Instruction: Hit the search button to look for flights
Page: home
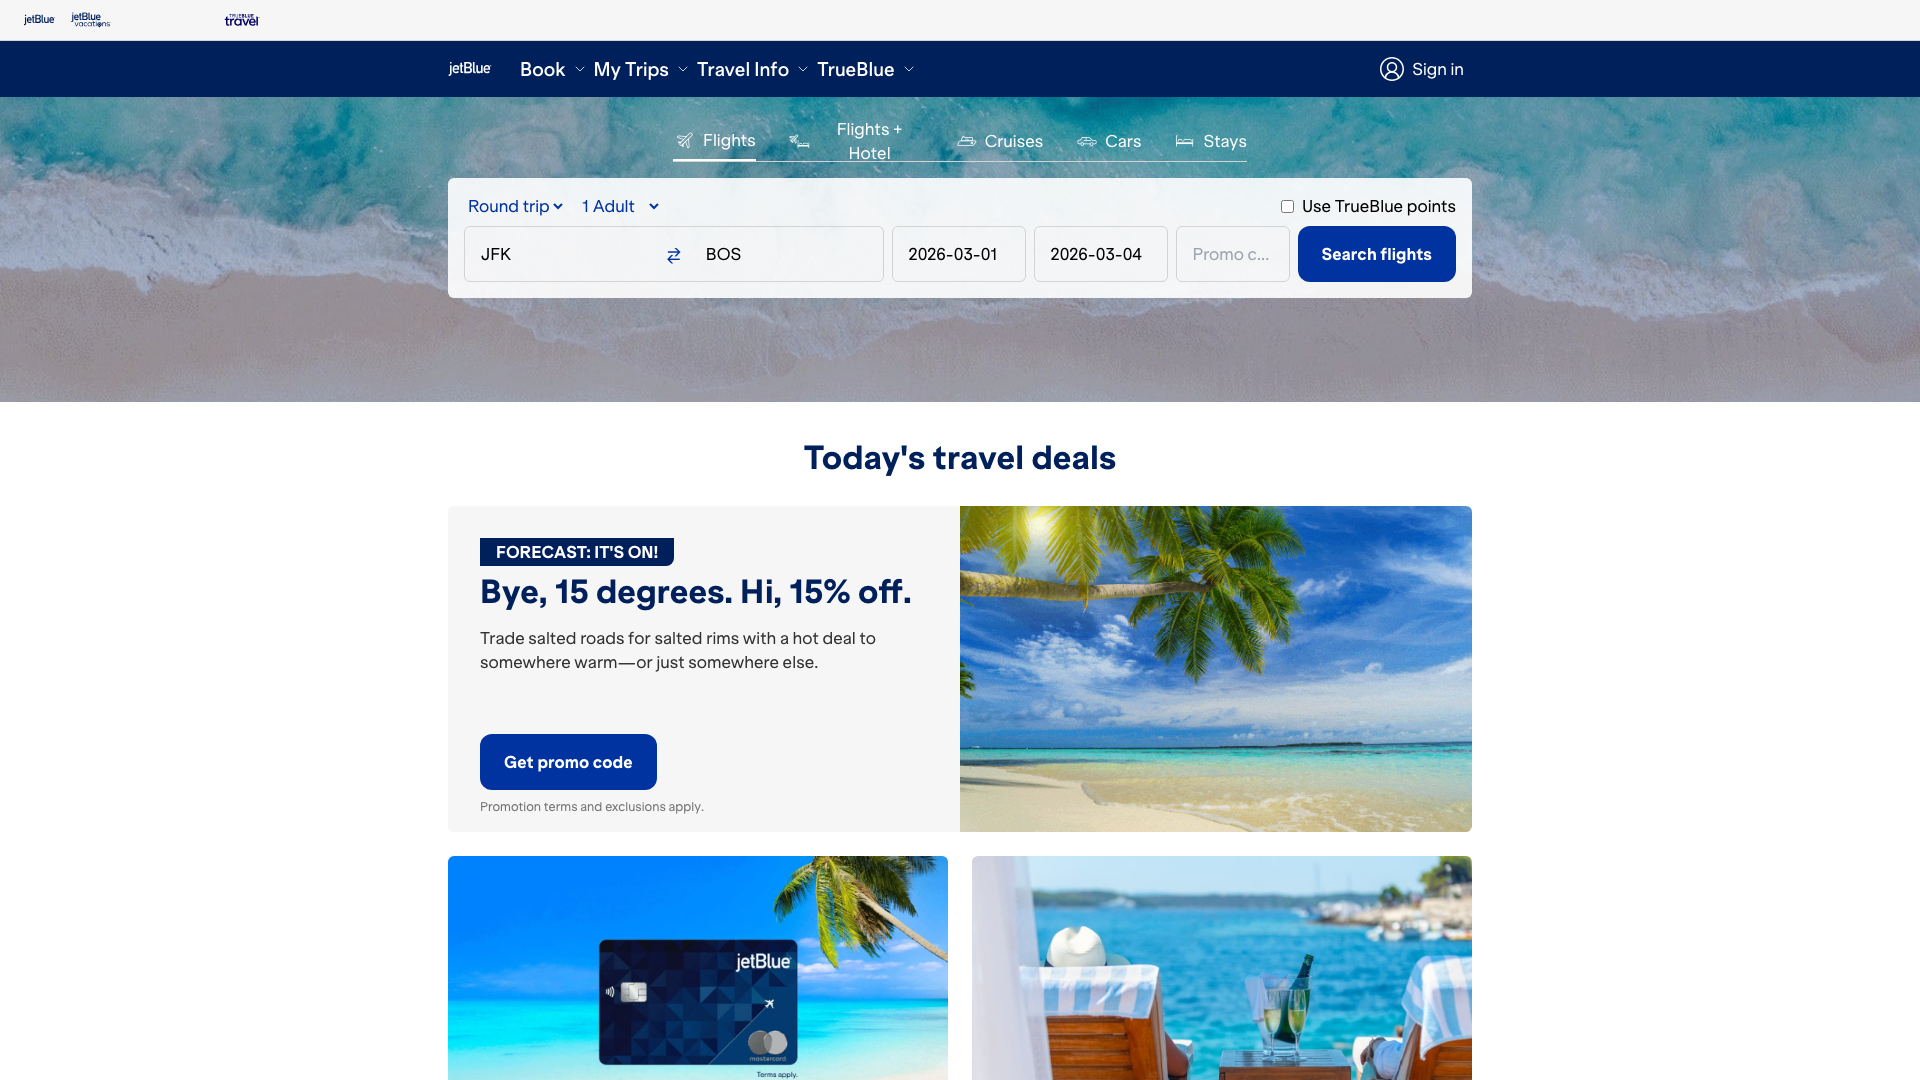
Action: click